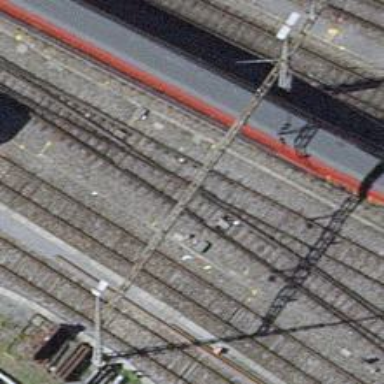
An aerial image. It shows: Railway switch.